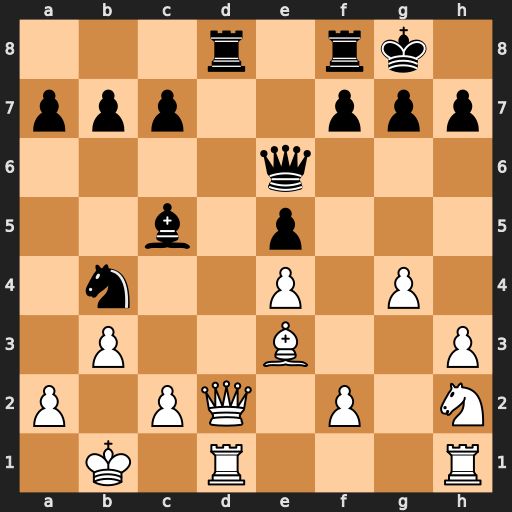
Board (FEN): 3r1rk1/ppp2ppp/4q3/2b1p3/1n2P1P1/1P2B2P/P1PQ1P1N/1K1R3R
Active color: w
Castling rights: -
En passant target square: -
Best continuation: Qxd8 Qa6 a4 Rxd8 Rxd8+ Bf8 Bc5